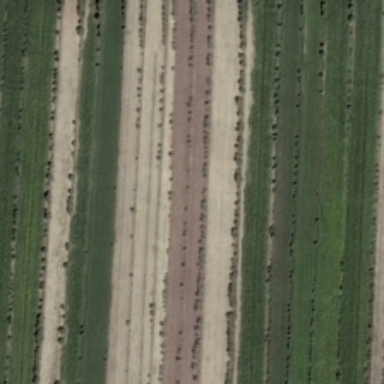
Small farms by grass and crops composition .